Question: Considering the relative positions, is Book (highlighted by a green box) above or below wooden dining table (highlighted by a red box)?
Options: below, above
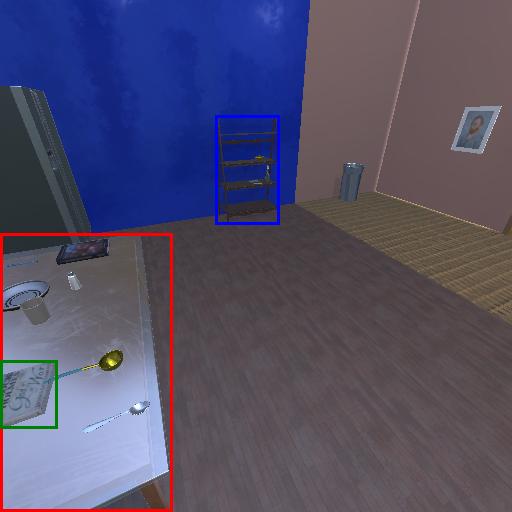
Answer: below